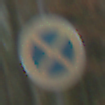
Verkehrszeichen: AbsolutesHalteverbot
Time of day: Midday
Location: Outdoor (Nature)
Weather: Overcast
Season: NotSpecified
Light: Natural